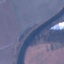
Land use / land cover: River